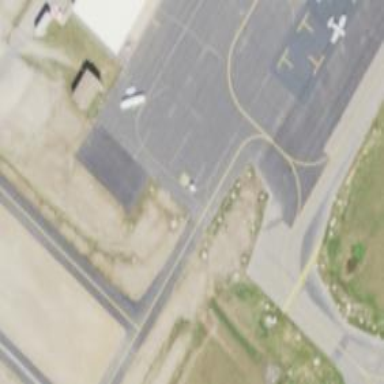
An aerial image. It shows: Image of taxiway at airport.